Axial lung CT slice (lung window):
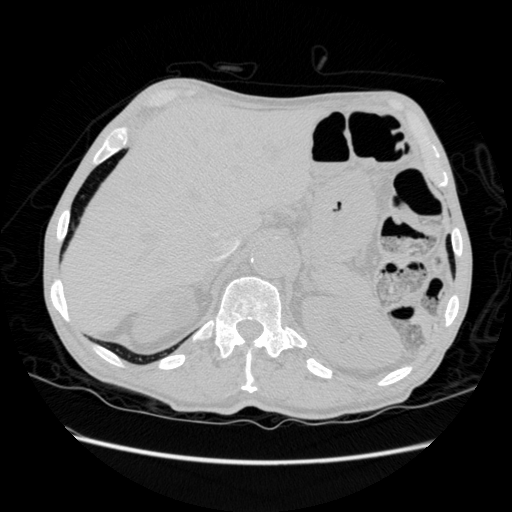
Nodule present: no